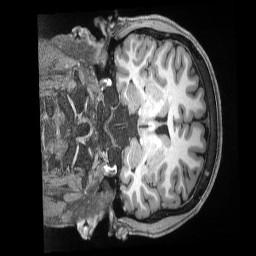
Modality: T1w
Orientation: coronal
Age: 30
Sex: male
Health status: ill
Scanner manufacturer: siemens
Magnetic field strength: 3 T
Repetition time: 2.5 s
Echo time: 0.00181 s